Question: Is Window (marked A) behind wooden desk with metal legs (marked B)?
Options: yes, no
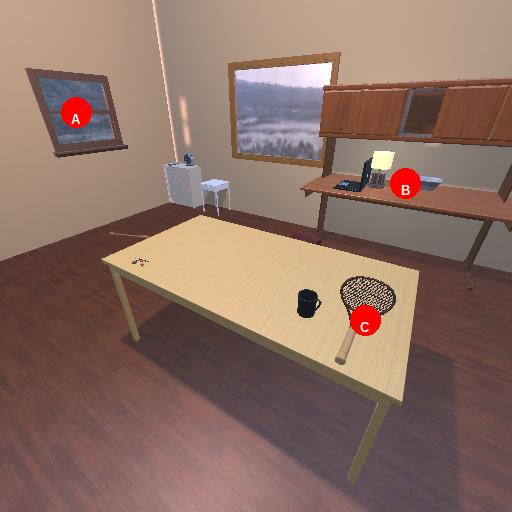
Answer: yes